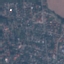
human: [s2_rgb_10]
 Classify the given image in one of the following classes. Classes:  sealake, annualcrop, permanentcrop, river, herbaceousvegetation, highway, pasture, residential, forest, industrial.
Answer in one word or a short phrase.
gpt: Residential